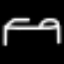
Label: bed